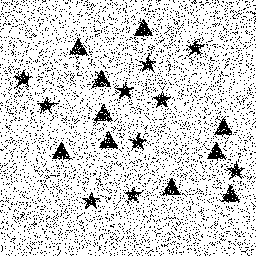
Squares: 0
Triangles: 10
Stars: 10
Total shapes: 20